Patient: sex M, age 51
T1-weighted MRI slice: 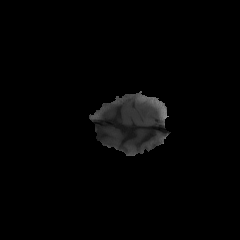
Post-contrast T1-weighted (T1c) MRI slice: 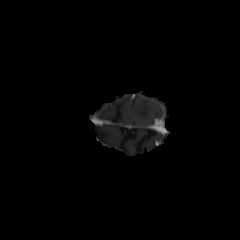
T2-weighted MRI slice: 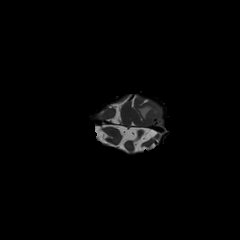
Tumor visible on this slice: yes
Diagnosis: Glioblastoma, IDH-wildtype
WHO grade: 4